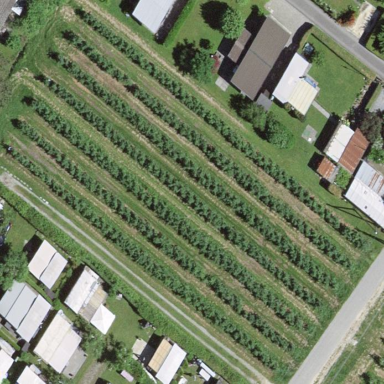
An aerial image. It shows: Orchard.